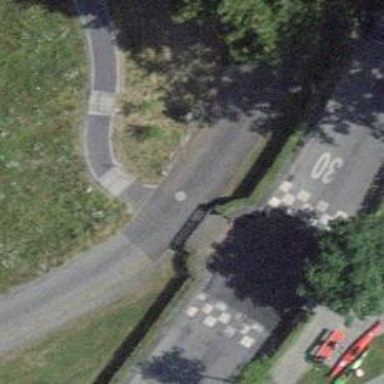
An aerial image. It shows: Set of steps on the road.